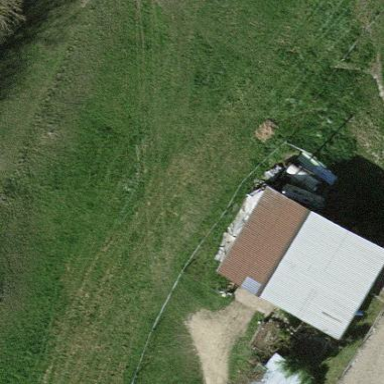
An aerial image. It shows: Shed.